高一 · 立体几何学
如图 2-3-24, $P A$ 垂直于矩形 $A B C D$ 所在的平面, 则图中与平面 $P C D$ 垂直的平面是 ( )

图 2-3-24
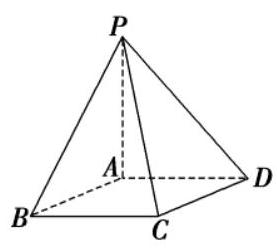
A. 平面 $A B C D$

B. 平面 $P B C$

C. 平面 $P A D$

D. 平面 $P B C$
答案: C
解析: $P A \perp$ 平面 $A B C D$ 得 $P A \perp C D$, 由四边形 $A B C D$ 为矩形得 $C D \perp A D$, 从而有 $C D \perp$ 平面 $P A D$,所以平面 $P C D \perp$ 平面 $P A D$.故选 C.